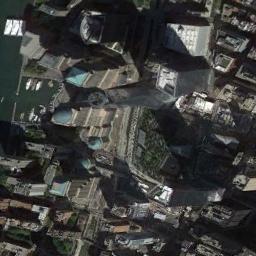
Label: commercial_area